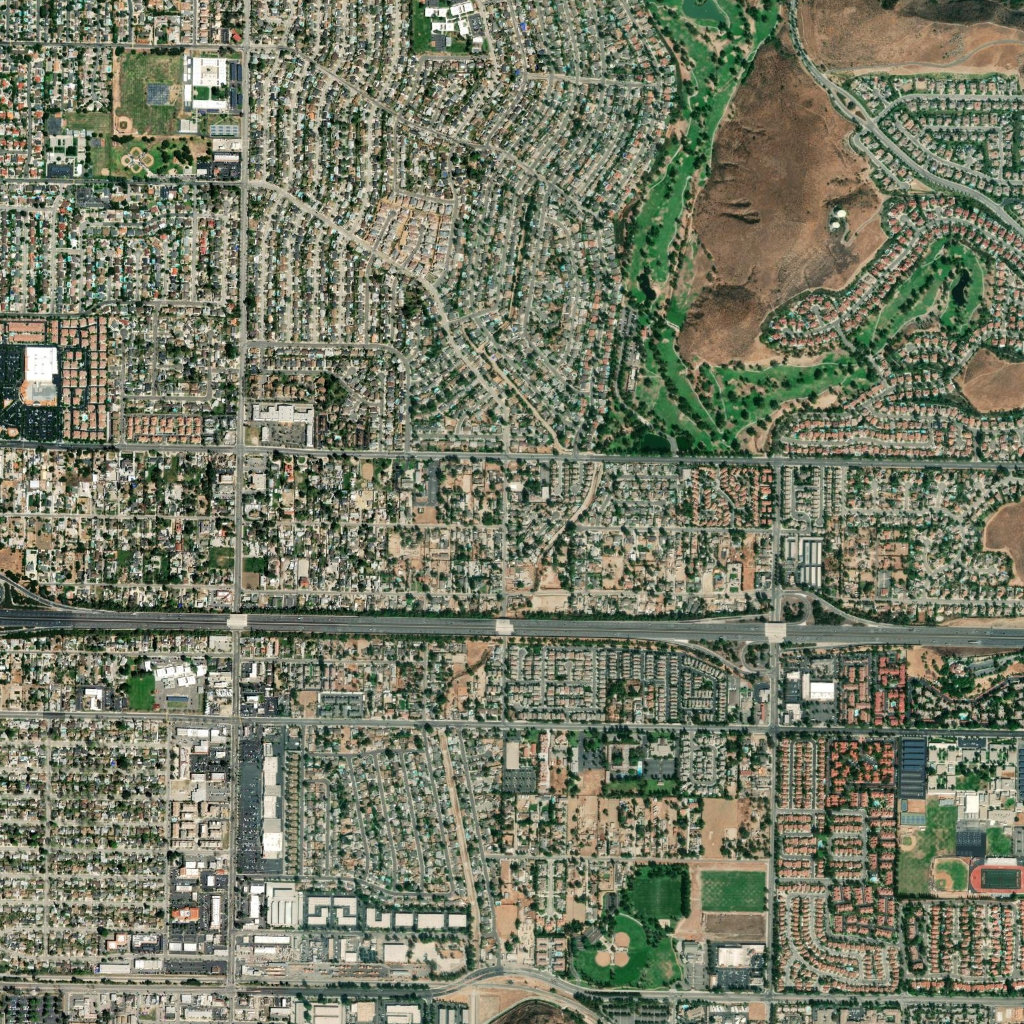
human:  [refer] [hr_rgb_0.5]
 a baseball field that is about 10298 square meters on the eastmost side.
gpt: <box>[[91, 83, 94, 87, 0]]</box>

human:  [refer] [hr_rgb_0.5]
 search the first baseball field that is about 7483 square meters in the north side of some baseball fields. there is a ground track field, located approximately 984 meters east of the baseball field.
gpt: <box>[[60, 89, 63, 92, 0]]</box>

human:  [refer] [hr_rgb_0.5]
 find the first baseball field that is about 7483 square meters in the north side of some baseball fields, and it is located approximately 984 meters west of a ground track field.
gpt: <box>[[60, 89, 63, 92, 0]]</box>